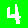
Digit: 4